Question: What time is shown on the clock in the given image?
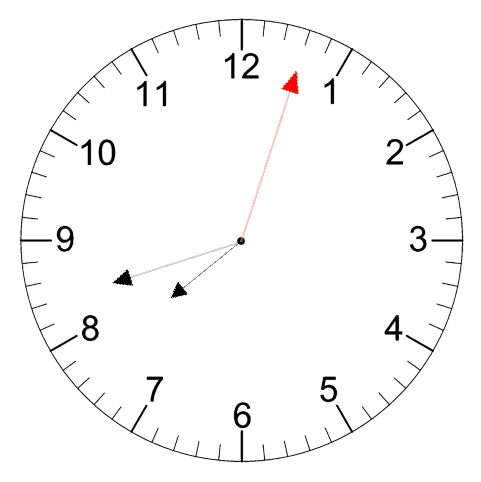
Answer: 07:42:03